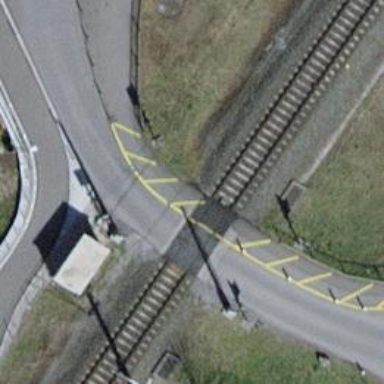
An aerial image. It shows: Full barrier level crossing along the railway.